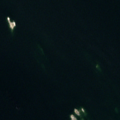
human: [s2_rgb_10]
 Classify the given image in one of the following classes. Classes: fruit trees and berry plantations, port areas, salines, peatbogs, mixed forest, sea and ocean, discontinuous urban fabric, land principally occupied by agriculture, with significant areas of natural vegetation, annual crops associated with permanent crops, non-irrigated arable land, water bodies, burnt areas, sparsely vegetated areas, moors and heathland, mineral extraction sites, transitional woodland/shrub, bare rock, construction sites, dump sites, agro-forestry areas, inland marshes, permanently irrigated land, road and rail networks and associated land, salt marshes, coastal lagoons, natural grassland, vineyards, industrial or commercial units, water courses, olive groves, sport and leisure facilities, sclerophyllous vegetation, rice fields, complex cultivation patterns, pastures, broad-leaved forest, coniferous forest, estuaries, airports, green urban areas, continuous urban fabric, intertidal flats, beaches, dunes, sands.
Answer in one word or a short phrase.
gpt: sea and ocean